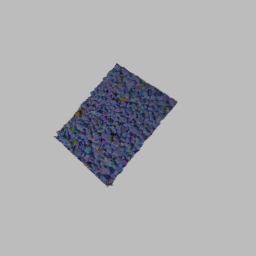
Label: nature